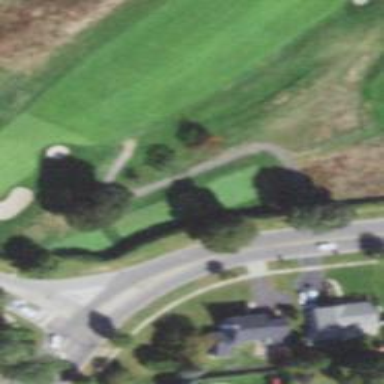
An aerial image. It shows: Path for both roads and golfers.